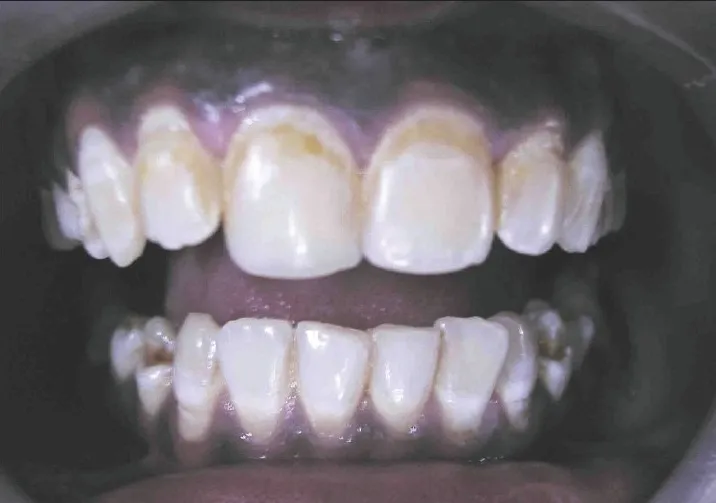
Preoperative (case A).
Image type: medical_photograph (oral_photograph)